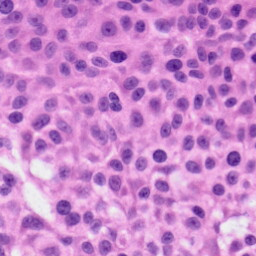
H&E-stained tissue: Skin